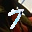
Label: 7